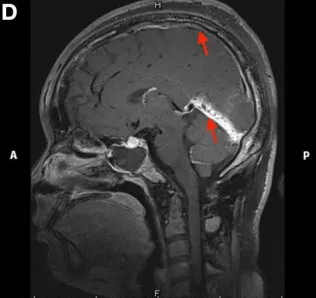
Contrast-enhanced. Black-blood thrombus images of the head in Case 1. The red arrow indicates the focal stenosis of the internal jugular vein and cerebral vein sinus.
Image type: radiology (mri)